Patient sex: F
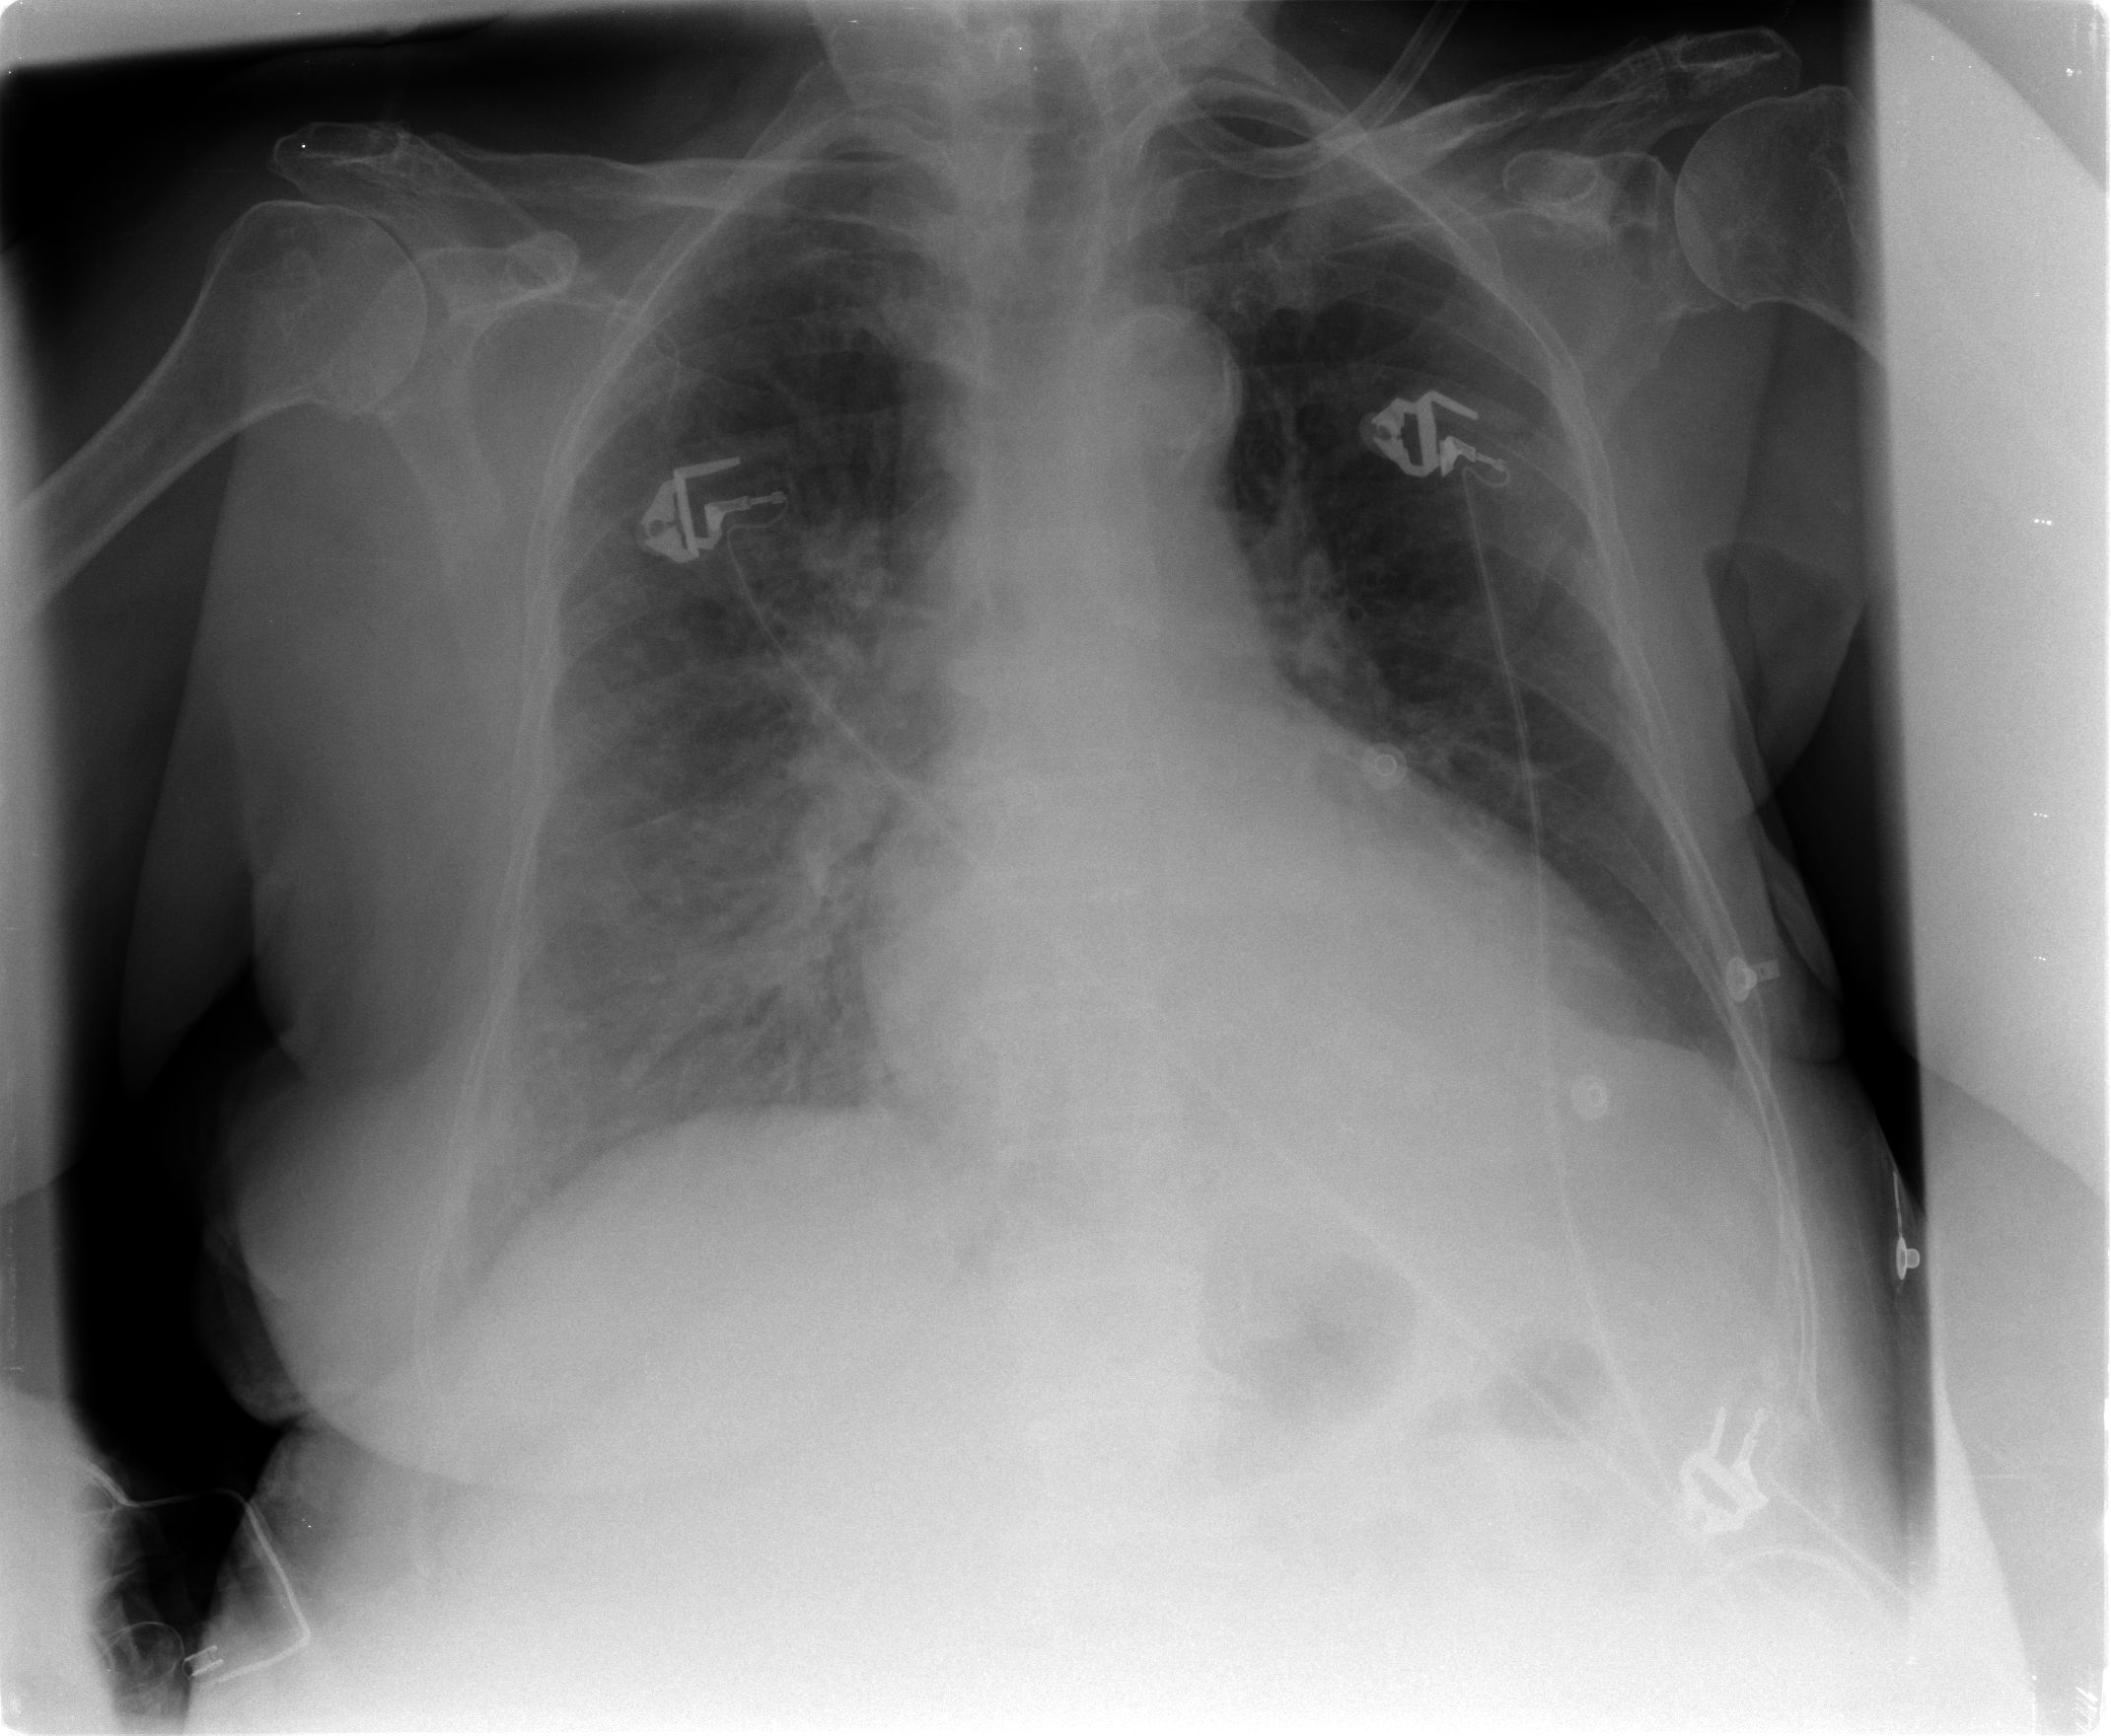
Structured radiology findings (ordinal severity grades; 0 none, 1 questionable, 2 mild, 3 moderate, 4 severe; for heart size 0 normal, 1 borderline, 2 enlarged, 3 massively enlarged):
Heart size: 2
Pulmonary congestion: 2
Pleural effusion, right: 2
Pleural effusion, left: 0
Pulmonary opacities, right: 3
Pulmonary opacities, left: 0
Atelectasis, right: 2
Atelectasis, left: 0